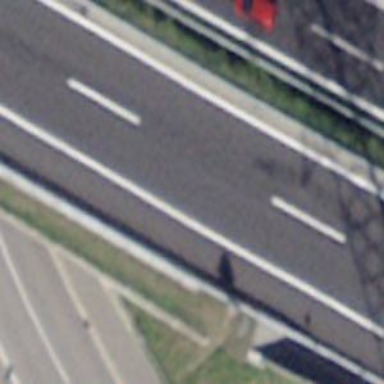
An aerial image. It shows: Motorway bridge with asphalt surface.